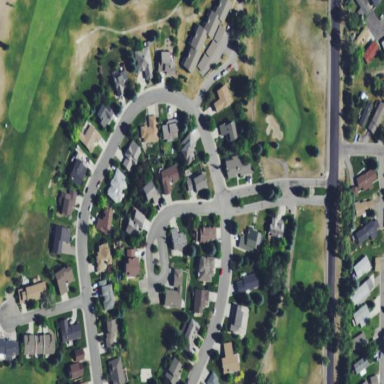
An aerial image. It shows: Residential area with golf out of bounds zone.